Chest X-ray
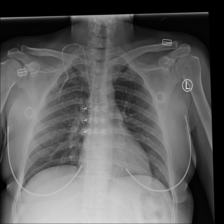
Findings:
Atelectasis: negative
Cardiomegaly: negative
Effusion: negative
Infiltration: negative
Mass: negative
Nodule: negative
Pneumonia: negative
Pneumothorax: negative
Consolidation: negative
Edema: negative
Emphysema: negative
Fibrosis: negative
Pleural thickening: negative
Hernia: negative